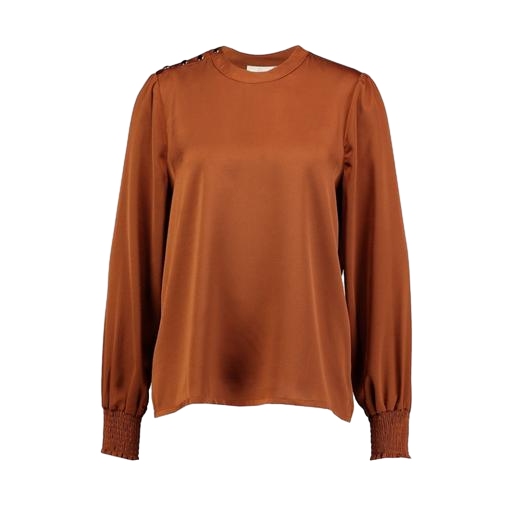
multicolor vero moda rust high neck blouse, high-neck top, brown femme long-sleeve top, white background